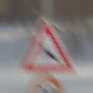
Verkehrszeichen: WildwechselRechts
Zusatzzeichen unten: Geschwindigkeit80
Umgebung: Outdoor, Suburban
Tageszeit: MorningAfternoon
Wetter: PartlyCloudy
Licht: Natural
Jahreszeit: NotSpecified
Kontrast: HighContrast